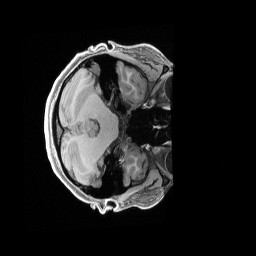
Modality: T1w
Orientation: axial
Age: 21
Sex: female
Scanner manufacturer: siemens
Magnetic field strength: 3 T
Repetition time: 2.4 s
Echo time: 0.00228 s